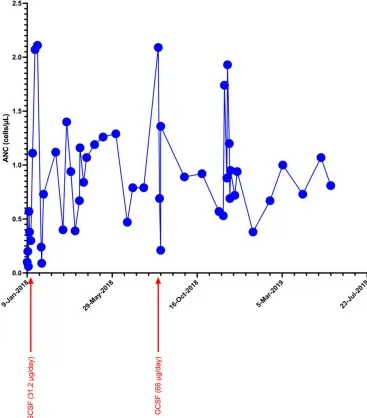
Trends of ANC during initial.
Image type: pathology (masson_trichrome)